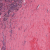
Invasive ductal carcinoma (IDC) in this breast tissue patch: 0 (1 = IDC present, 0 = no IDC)